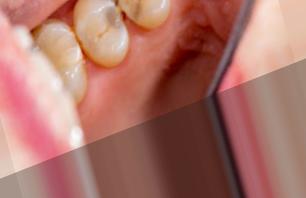
Condition: Caries